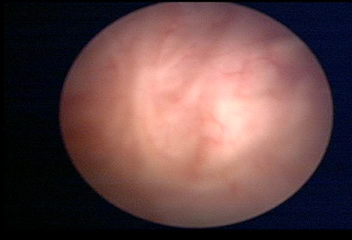
Modality: WLC
Class: Normal mucosa
Bladder cancer association: No